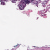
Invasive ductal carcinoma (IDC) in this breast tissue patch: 0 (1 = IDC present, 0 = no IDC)